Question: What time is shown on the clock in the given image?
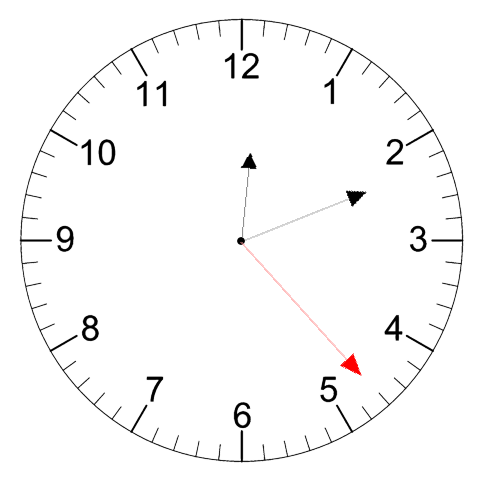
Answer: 12:11:23